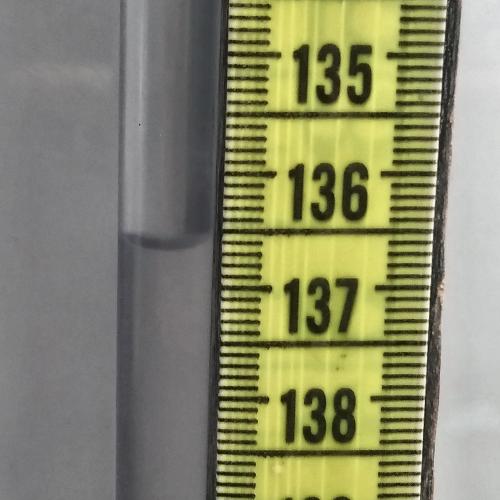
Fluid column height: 136.6 cm